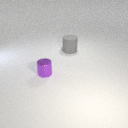
small purple metal cylinder to the left of large gray rubber cylinder